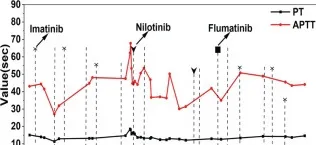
The profile of white blood cell (WBC), hemoglobin (HGB), platelet (PLT), prothrombin time (PT), and activated partial thromboplastin time (APTT) of the patient during the therapy course of tyrosine kinase inhibitors (TKIs). (D) PT and APTT. Dotted line with and without head indicate the initiation and stopping of TKI, respectively. The shape of the heads indicates the type of TKIs.
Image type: pathology (masson_trichrome)